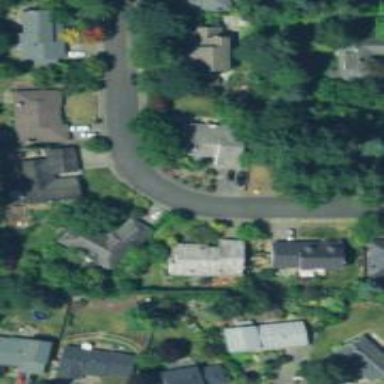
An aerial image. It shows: Residential road with sidewalk on the left.